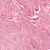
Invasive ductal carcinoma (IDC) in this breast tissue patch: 0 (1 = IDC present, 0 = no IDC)